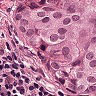
Metastatic tissue present: yes